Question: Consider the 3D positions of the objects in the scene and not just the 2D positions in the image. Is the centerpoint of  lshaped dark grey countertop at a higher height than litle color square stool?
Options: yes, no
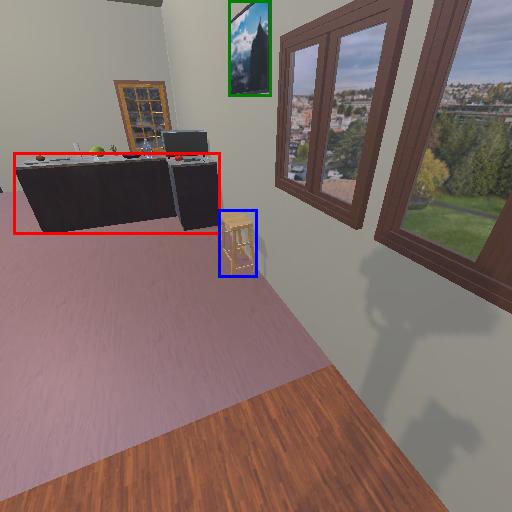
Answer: yes